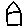
Label: house